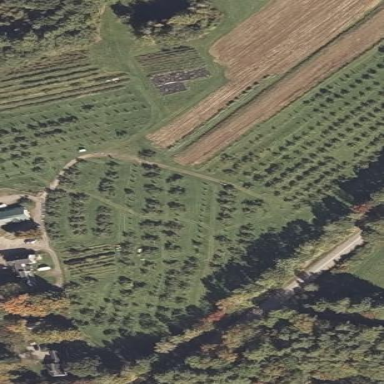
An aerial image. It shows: Orchard.